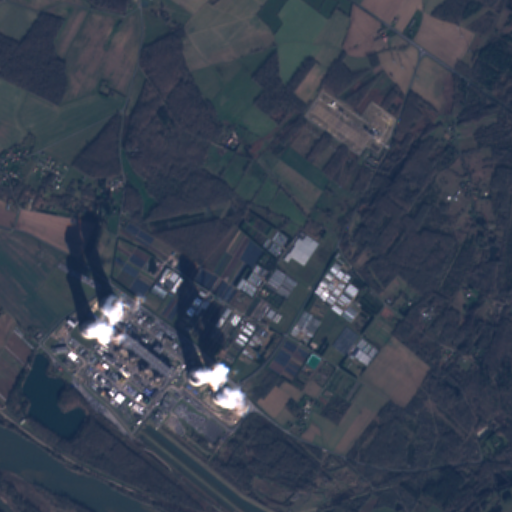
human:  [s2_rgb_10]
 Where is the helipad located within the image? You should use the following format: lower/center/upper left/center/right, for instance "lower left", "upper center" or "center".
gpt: The helipad is located in the lower center of the image.
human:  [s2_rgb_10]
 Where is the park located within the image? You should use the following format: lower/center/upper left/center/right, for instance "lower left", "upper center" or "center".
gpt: The park is located in the lower left of the image.
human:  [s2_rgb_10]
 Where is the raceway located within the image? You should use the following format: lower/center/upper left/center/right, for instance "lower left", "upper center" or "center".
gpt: The raceway is located in the lower right of the image.
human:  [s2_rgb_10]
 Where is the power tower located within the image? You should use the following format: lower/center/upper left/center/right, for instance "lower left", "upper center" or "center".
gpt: There is no power tower in the image.